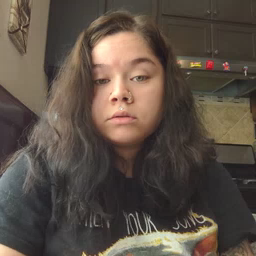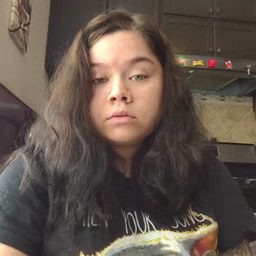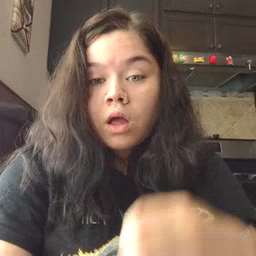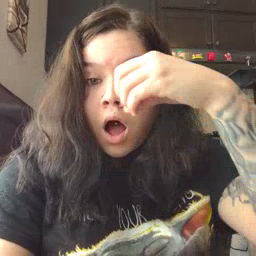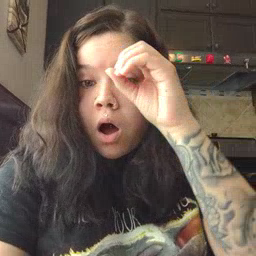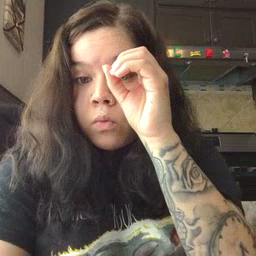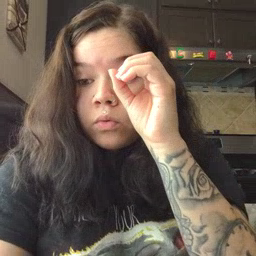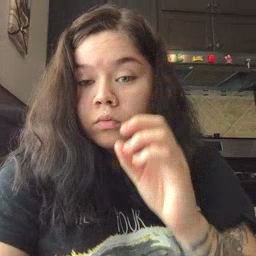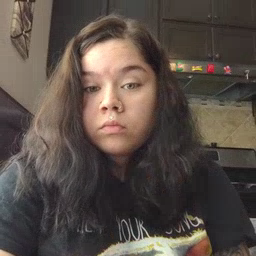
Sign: owl